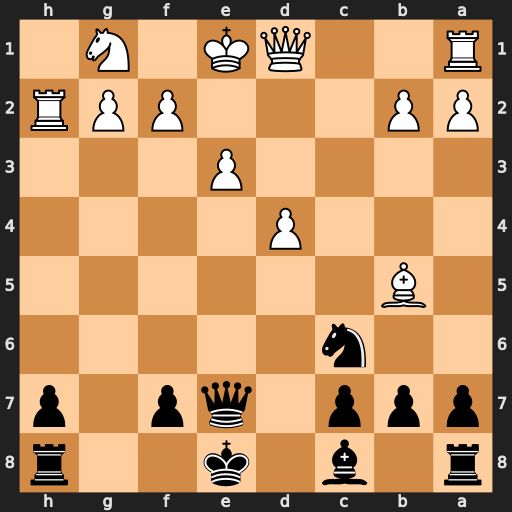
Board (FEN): r1b1k2r/ppp1qp1p/2n5/1B6/3P4/4P3/PP3PPR/R2QK1N1
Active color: b
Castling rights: Qkq
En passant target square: -
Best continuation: Qb4+ Qd2 Qxb5